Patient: sex F, age 75
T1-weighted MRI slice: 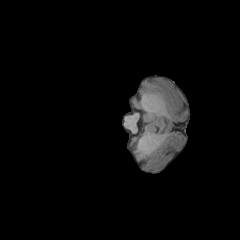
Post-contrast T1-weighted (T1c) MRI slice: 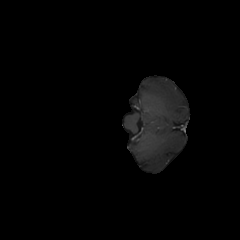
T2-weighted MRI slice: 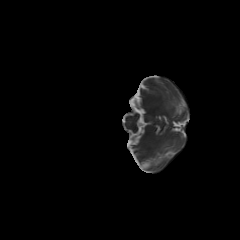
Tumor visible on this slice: no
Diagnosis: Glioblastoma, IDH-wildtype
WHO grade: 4